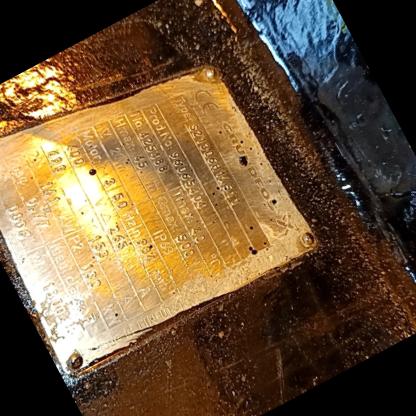
Klasa: tabliczka-znamionowa